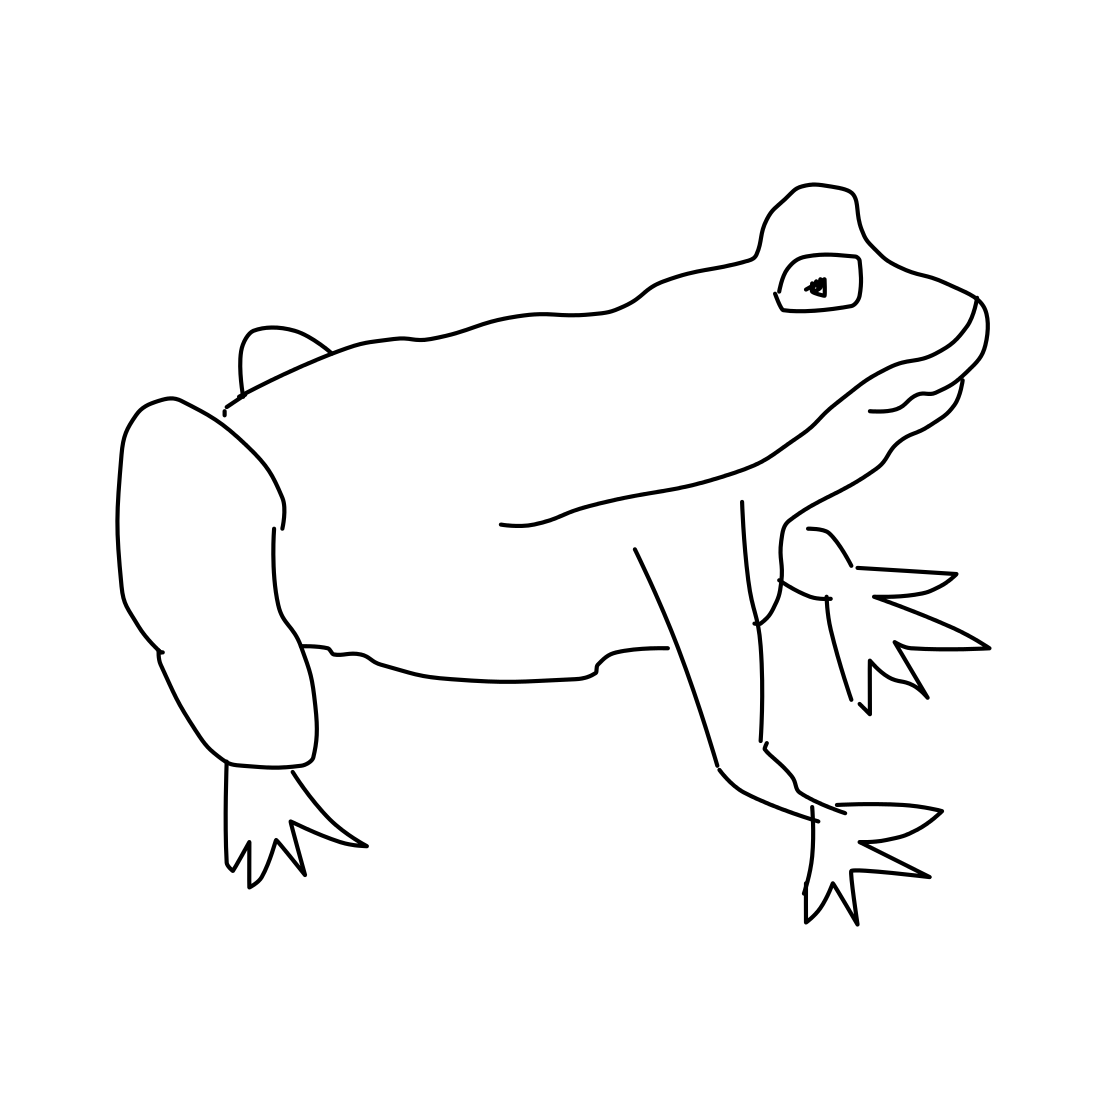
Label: frog